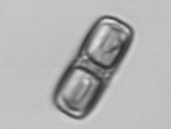
Label: Ephemera